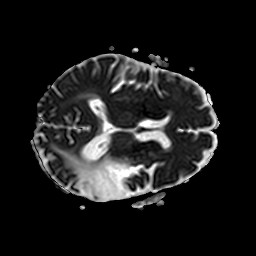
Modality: ADC
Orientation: axial
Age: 73
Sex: female
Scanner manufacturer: philips
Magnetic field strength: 3 T
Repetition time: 3.8 s
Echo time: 0.06134 s